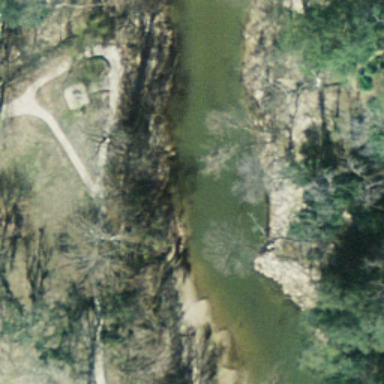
It is a river with a forest on both banks of the river .